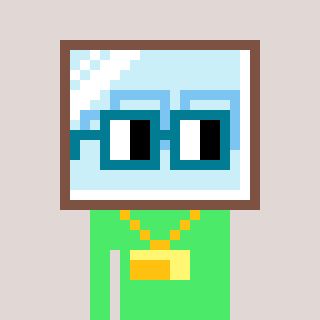
a pixel art character with square dark green glasses, a mirror-shaped head and a teal-colored body on a warm background